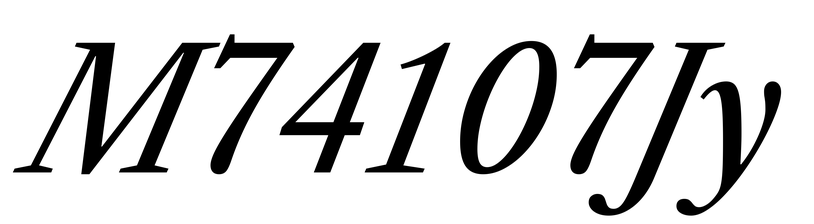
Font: LibreCaslonText-Italic_Italic